Field crop: maize
Growth stage: 2
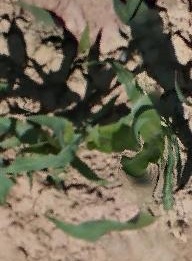
Species: maize